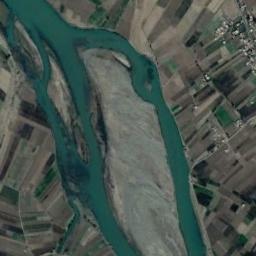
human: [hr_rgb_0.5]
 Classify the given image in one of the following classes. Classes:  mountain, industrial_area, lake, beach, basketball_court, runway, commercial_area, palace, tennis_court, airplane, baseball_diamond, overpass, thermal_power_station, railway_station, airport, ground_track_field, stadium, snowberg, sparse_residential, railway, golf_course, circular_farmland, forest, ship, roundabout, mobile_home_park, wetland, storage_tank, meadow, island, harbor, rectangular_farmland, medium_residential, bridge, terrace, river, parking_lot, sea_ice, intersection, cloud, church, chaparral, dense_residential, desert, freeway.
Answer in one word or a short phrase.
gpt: river